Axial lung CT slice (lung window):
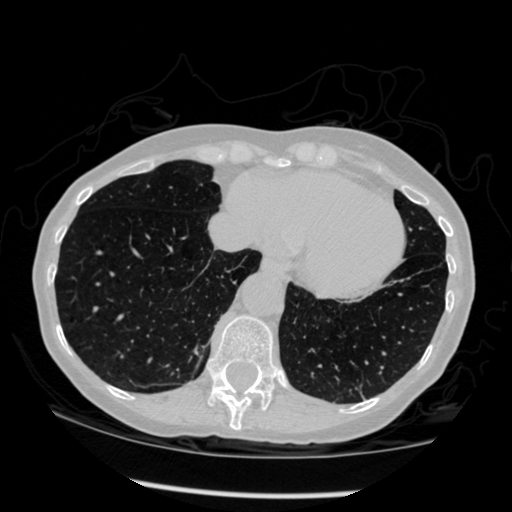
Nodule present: no